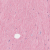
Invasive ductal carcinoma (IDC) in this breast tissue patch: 0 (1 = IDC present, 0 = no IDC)